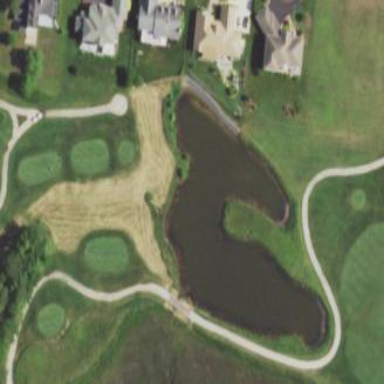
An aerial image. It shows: Water hazard on golf course. The hazard is natural water feature.